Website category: university
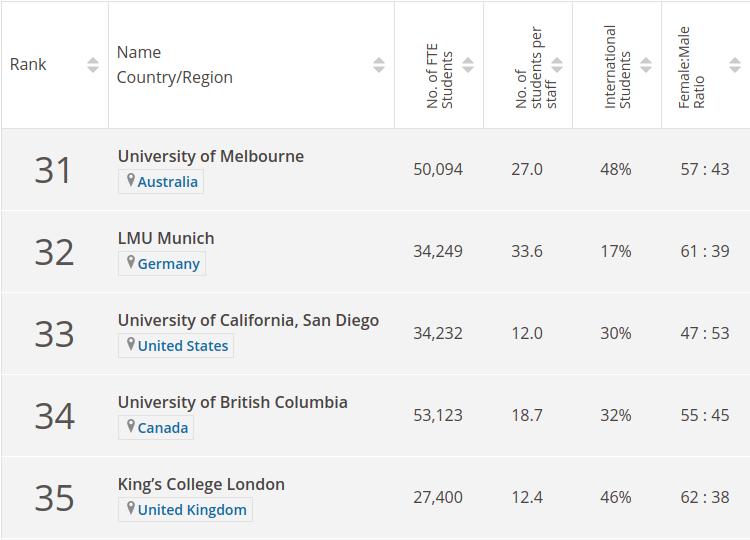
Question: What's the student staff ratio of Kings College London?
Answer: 12.4

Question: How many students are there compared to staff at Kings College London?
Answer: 12.4

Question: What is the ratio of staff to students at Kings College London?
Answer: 12.4

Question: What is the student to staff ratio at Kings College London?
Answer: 12.4

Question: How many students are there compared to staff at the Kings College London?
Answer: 12.4

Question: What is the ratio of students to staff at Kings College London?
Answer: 12.4

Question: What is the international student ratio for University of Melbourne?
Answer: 48%

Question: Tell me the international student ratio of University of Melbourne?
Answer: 48%

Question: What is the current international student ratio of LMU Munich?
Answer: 17%

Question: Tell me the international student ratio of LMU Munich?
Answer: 17%

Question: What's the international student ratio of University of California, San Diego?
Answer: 30%

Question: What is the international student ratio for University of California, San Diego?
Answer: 30%

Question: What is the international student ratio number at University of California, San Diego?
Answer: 30%

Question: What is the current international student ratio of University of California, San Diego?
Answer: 30%

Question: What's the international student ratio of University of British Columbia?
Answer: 32%

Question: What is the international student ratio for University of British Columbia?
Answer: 32%

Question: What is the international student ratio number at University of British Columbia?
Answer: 32%

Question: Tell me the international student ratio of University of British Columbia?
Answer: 32%

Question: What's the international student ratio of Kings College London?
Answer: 46%

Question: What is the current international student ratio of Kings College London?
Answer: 46%

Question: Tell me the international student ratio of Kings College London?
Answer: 46%

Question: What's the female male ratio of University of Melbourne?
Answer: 57 : 43

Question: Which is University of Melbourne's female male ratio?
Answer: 57 : 43

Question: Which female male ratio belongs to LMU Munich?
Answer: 61 : 39

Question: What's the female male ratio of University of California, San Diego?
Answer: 47 : 53

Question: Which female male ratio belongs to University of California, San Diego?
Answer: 47 : 53

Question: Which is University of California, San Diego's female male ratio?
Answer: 47 : 53

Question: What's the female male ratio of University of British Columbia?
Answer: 55 : 45

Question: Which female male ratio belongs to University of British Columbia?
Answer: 55 : 45

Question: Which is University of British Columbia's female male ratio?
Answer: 55 : 45

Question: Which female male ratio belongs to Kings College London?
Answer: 62 : 38

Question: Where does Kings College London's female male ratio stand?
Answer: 62 : 38

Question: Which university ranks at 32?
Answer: LMU Munich

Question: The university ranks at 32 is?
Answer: LMU Munich

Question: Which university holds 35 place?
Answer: Kings College London

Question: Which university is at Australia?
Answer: University of Melbourne

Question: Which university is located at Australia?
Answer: University of Melbourne

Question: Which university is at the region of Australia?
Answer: University of Melbourne

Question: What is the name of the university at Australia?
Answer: University of Melbourne

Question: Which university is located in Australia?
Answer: University of Melbourne

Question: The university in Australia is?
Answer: University of Melbourne

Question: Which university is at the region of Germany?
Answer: LMU Munich

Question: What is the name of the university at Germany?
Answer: LMU Munich

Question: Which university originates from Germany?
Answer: LMU Munich

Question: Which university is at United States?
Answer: University of California, San Diego

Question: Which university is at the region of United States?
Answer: University of California, San Diego

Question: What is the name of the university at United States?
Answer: University of California, San Diego

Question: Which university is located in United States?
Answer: University of California, San Diego

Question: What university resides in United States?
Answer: University of California, San Diego

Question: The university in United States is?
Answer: University of California, San Diego

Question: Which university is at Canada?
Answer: University of British Columbia

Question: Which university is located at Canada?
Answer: University of British Columbia

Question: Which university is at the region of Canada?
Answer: University of British Columbia

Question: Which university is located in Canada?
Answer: University of British Columbia

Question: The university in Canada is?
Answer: University of British Columbia

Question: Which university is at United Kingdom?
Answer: Kings College London

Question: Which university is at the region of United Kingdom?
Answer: Kings College London

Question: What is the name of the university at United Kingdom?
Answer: Kings College London

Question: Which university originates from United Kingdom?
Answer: Kings College London

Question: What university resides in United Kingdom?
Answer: Kings College London

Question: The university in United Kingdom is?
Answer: Kings College London

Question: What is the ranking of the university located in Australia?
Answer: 31

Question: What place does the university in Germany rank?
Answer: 32

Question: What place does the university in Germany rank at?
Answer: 32